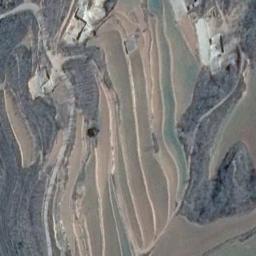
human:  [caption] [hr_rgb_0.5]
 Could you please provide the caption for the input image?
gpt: Half of the terraces are green and the other half are earthy yellow .

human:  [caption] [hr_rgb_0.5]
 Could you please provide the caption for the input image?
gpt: There are several houses in a large layer of brown and green mixed terraces .

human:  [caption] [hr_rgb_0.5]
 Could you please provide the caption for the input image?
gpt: There are many plants on the terrace .

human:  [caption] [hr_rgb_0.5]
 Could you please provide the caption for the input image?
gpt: The bare and green terrace is next to some houses and trees .

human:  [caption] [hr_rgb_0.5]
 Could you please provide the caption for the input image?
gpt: There are green meadows beside the terraces .